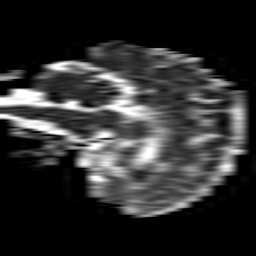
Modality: ADC
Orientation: sagittal
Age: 53
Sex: female
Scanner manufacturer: philips
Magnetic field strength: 1.5 T
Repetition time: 3.013 s
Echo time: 0.06899 s